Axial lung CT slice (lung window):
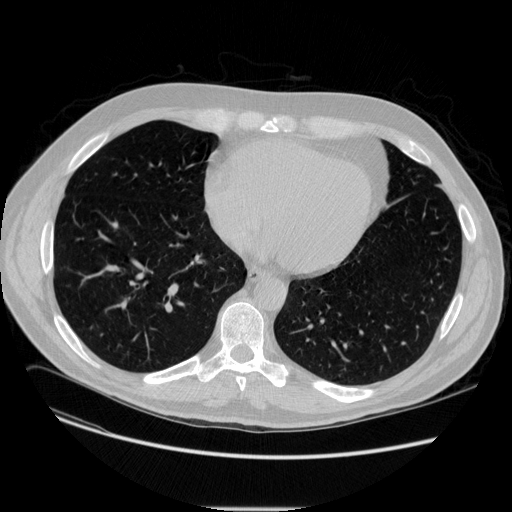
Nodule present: no